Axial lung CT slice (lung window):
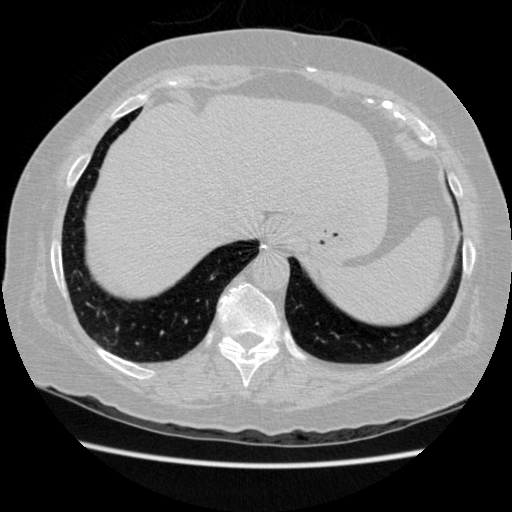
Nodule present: no